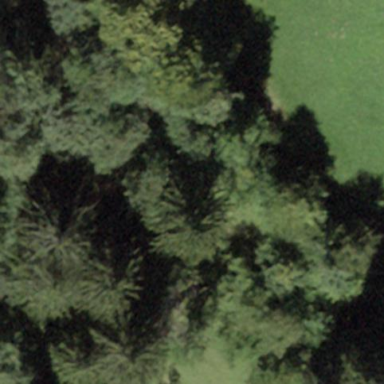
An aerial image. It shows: Forest area.